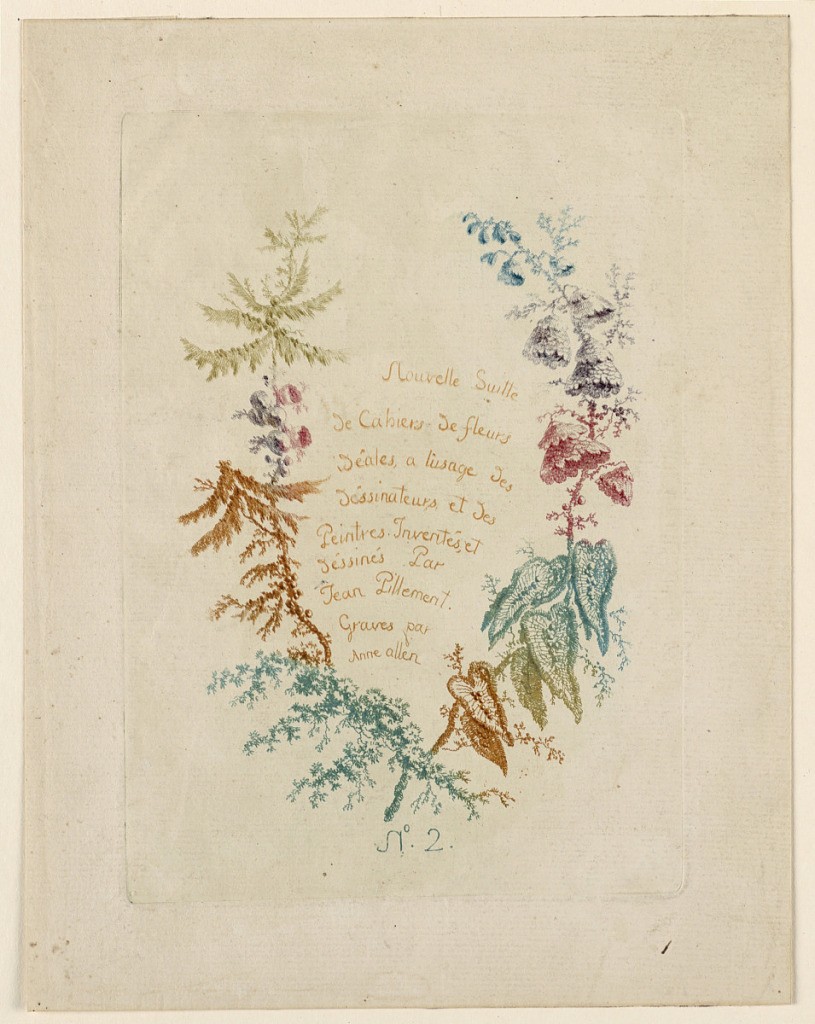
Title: Title page for "Nouvelle Suitte de Cahiers de fleurs idéales" No. 2
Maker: Jean-Baptiste Pillement, French, 1728–1808
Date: ca. 1760
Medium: Etching a la poupée and ochre, teal, pink, green, orange, and purple inks on paper
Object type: Print
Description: An enframent composed of imaginative flowers and leaves encloses nine lines of the title: "Nouvelle Suitte / de Cahiers de fleurs / idéales a l'usage des / déssinateurs et des / Peintres Inventés et / déssinés Par / Jean Pillement / graves par / Anne allen" below, "no. 2"